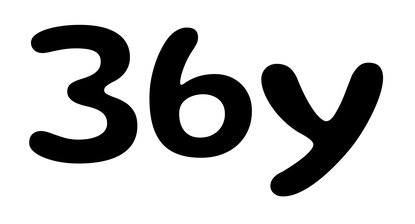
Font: Gluten_Medium